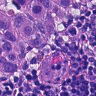
Metastatic tissue present: yes